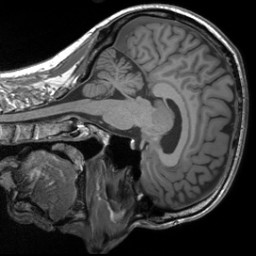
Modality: T1w
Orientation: sagittal
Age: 46
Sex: male
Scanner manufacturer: siemens
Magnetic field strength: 3 T
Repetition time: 1.9 s
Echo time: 0.00249 s